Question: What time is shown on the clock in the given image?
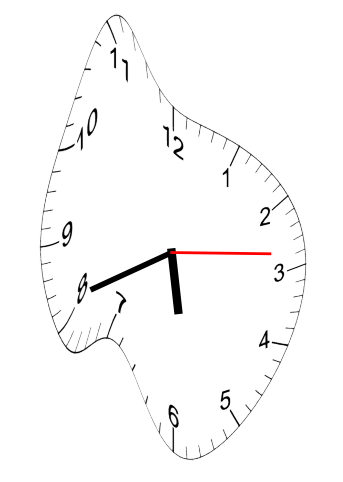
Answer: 05:41:14